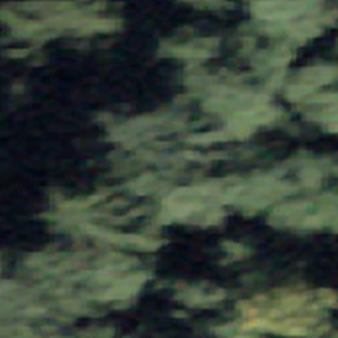
Label: other